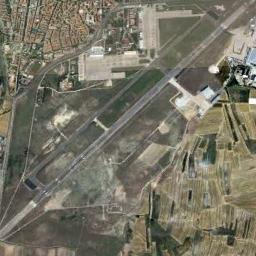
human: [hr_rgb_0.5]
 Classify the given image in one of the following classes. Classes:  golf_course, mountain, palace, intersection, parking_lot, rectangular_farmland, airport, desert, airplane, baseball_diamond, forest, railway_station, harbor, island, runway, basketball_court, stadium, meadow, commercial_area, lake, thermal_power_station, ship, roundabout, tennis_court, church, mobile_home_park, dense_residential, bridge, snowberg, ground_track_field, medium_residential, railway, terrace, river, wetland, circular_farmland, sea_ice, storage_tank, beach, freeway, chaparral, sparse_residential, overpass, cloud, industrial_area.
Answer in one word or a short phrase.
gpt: airport